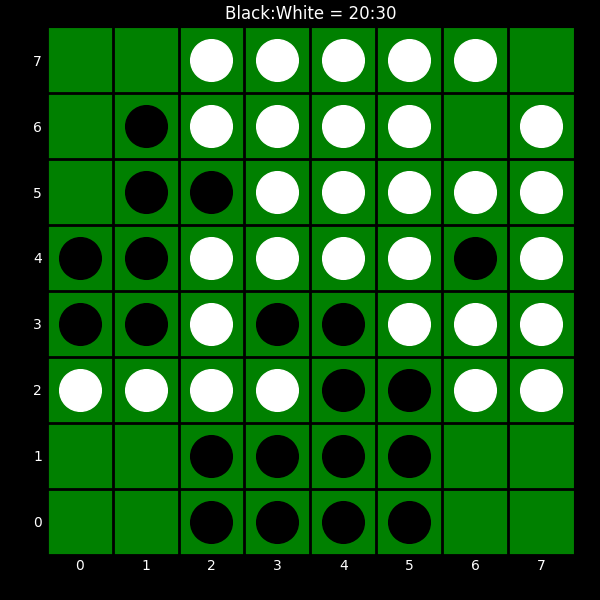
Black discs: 20
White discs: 30